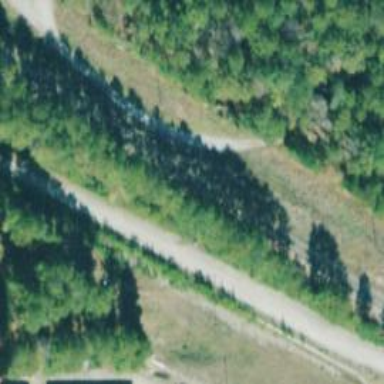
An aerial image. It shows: Abandoned spur railway.